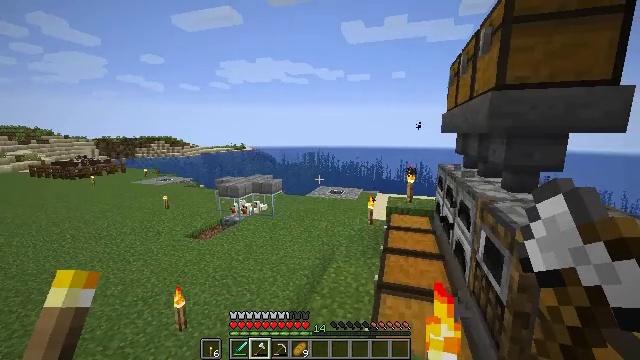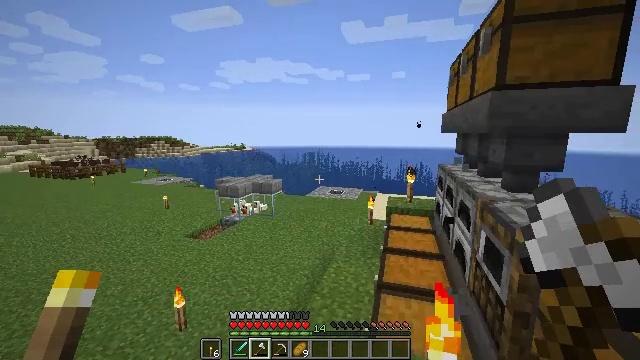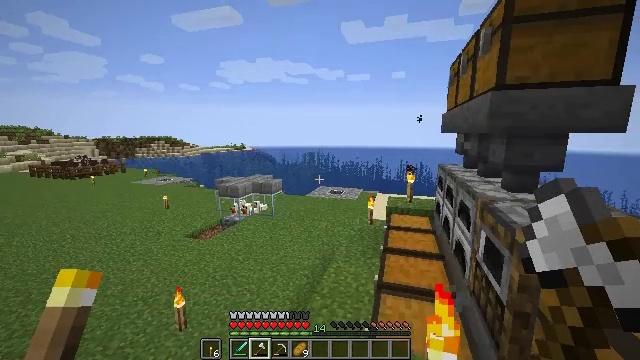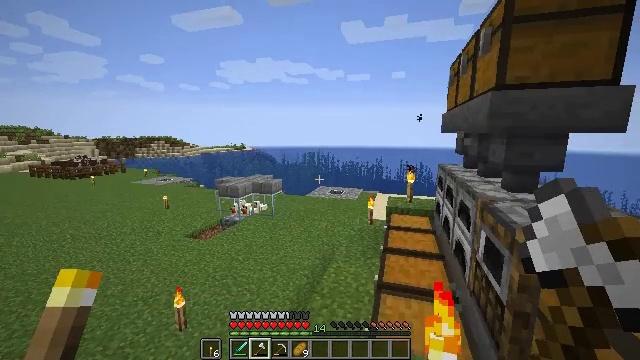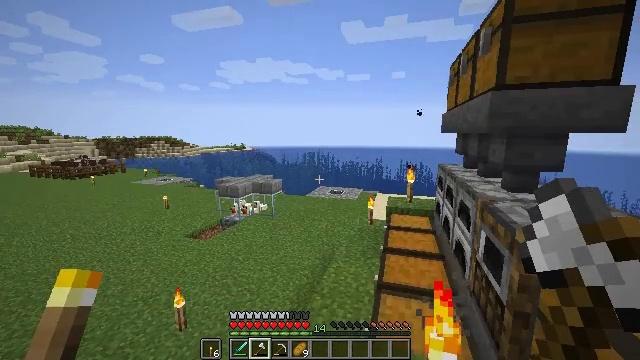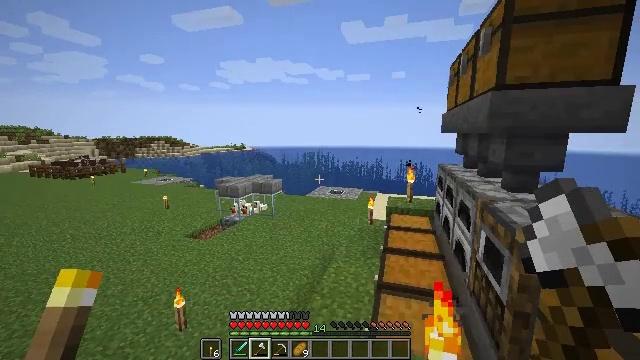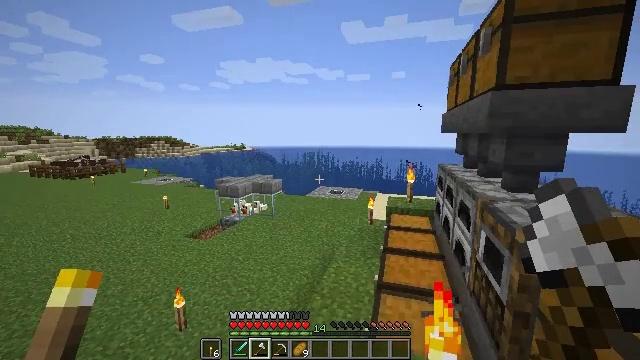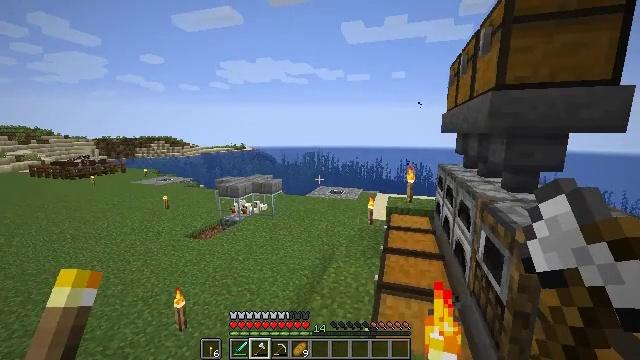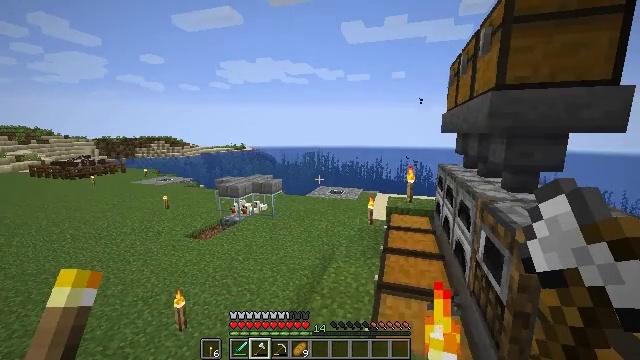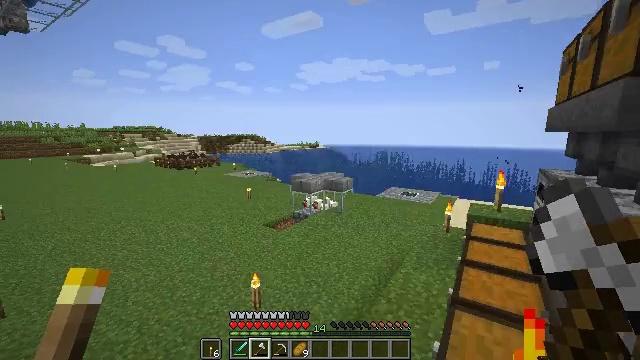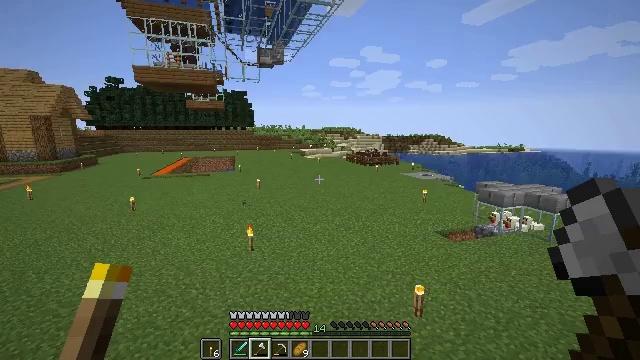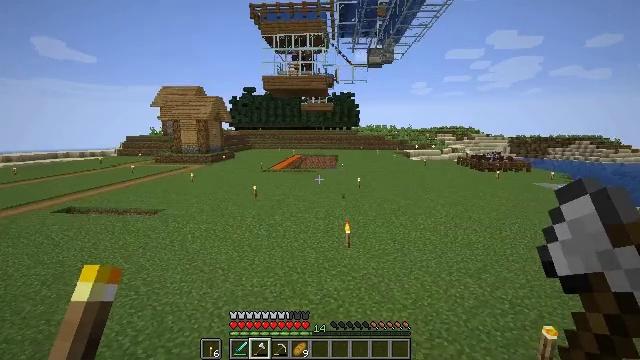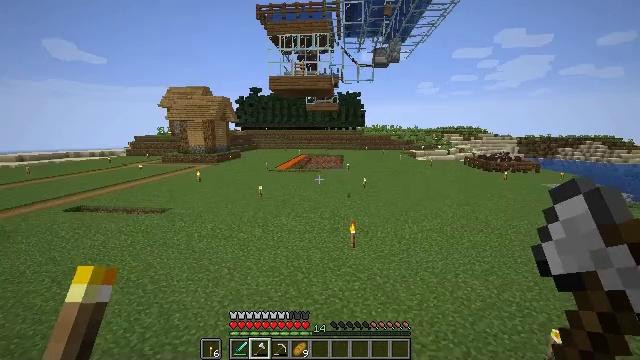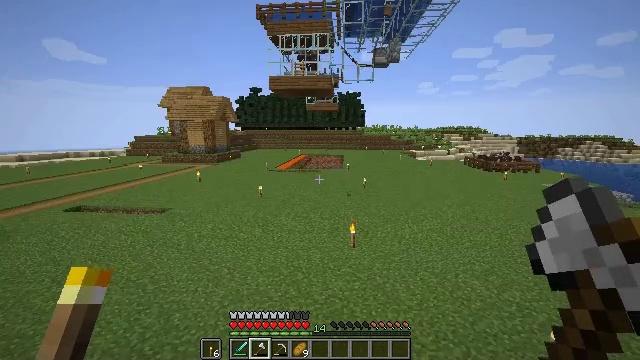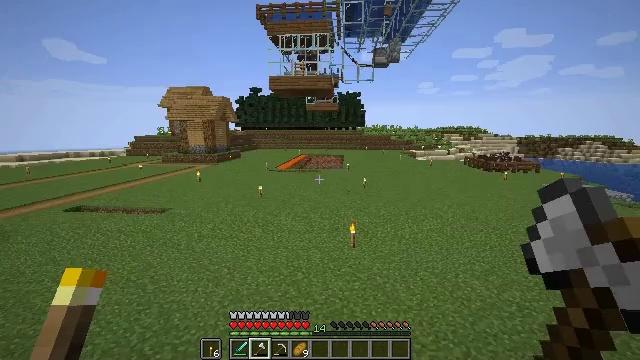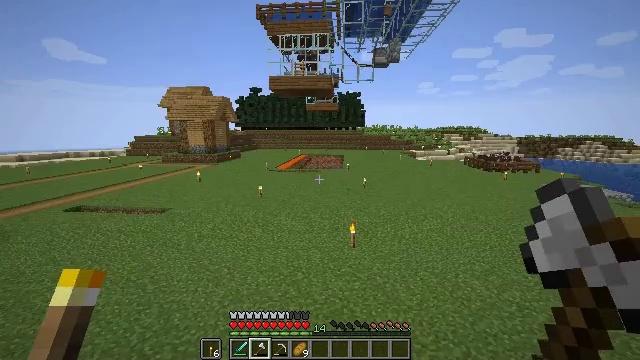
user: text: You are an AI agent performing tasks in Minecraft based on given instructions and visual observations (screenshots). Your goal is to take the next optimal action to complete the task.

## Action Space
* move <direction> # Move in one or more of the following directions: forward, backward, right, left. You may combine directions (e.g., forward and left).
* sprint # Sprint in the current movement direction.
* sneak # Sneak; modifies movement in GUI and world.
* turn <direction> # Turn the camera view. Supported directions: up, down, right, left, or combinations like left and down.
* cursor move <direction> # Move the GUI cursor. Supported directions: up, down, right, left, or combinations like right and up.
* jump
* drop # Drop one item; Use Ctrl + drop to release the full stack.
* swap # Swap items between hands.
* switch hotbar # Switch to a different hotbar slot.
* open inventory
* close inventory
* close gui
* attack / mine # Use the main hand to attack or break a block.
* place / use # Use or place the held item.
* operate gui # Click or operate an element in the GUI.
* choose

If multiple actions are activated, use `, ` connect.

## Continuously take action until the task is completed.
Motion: motion action
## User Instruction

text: Dig up the grass block for dirt.
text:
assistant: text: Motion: no_op
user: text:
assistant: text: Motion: no_op
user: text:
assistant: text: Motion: no_op
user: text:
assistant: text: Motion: no_op
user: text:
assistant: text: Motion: no_op
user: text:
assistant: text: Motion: no_op
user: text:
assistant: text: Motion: no_op
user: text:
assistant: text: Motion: no_op
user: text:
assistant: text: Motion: turn left
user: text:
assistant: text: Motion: turn left
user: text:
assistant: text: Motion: turn left
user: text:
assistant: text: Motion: turn left
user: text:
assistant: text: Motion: no_op
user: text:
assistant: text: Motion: no_op
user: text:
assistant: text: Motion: no_op
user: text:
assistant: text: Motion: no_op
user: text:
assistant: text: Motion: no_op
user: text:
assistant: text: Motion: move forward, turn down
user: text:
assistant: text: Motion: move forward, turn right and down
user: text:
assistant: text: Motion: move forward, turn right and down
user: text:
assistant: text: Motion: move forward, turn left
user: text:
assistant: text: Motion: move forward, turn left
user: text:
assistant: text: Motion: move forward, sprint
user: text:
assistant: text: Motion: move forward, sprint
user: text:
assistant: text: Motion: move forward, sprint, turn left and up
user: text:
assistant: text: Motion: move forward, sprint, turn left
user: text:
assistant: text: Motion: move forward, sprint, turn left and up
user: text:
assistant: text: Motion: move forward, turn left and up
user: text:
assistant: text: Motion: move forward, sprint
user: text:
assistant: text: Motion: move forward, sprint, turn right and up